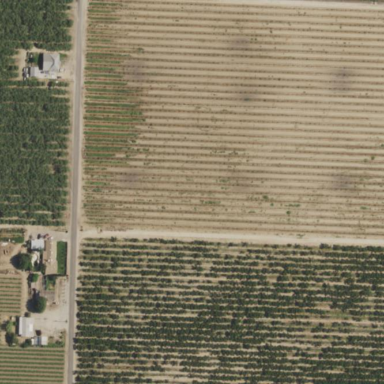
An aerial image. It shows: Orchard filled with almond trees.